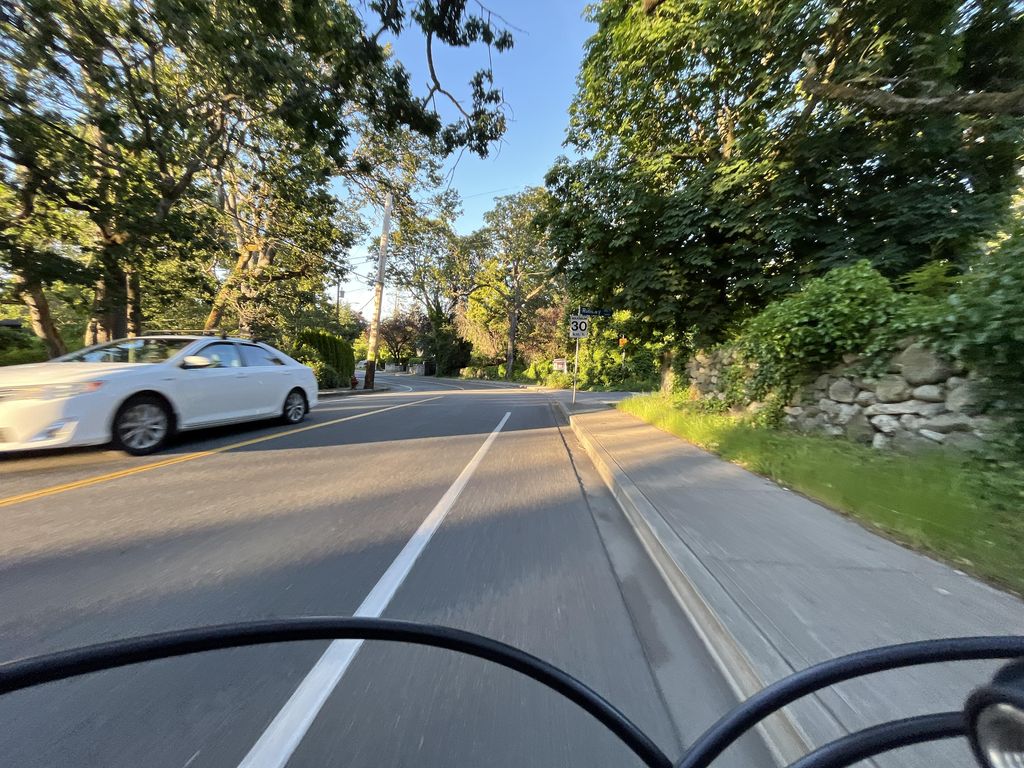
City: victoria